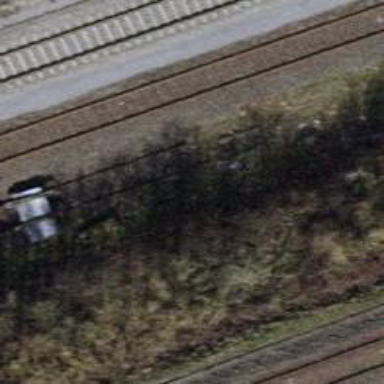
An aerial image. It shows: Railway buffer stop.